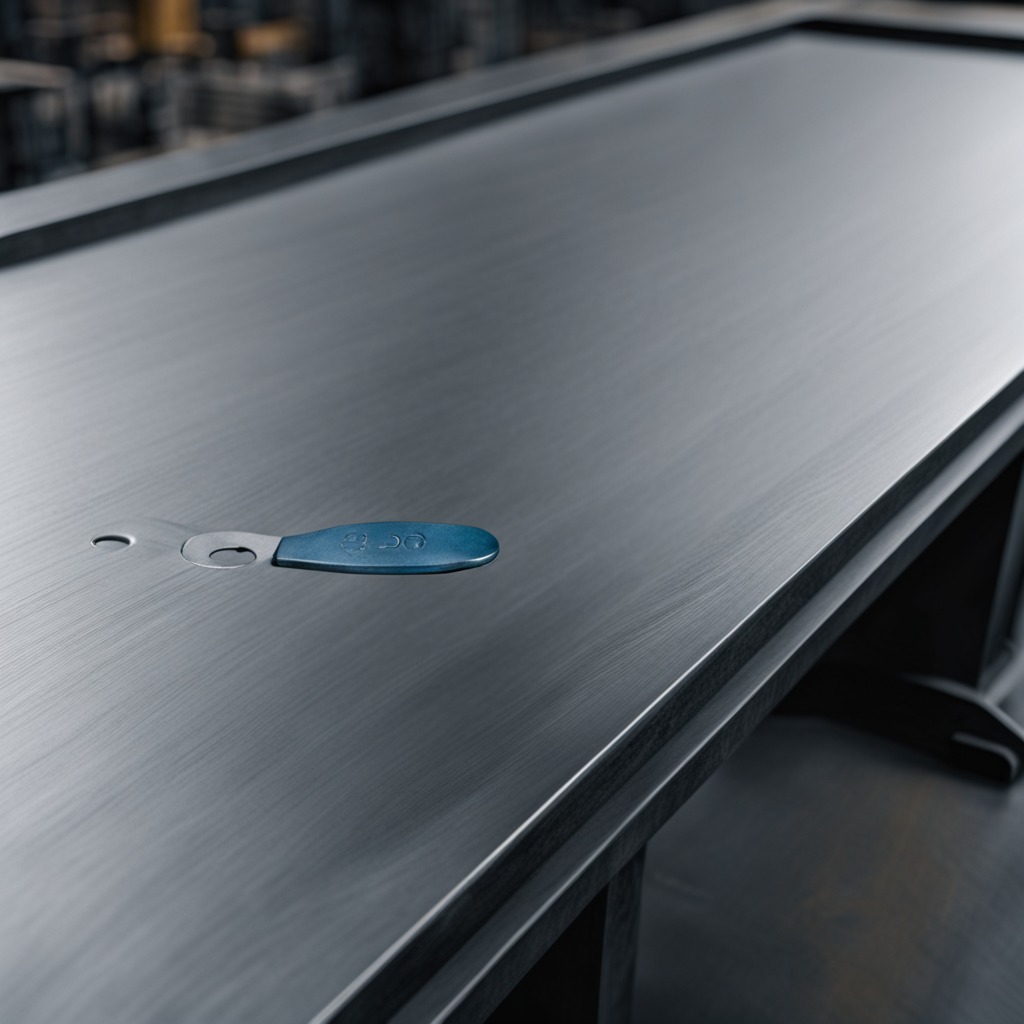
An wrench is lying on the cold steel table in a mining workshop.